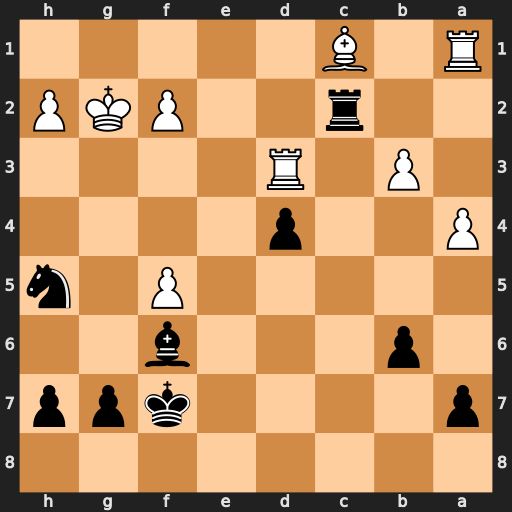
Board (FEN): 8/p4kpp/1p3b2/5P1n/P2p4/1P1R4/2r2PKP/R1B5
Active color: b
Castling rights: -
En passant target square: -
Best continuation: Rxc1 Rxc1 Nf4+ Kf1 Nxd3